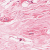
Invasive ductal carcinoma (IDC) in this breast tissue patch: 0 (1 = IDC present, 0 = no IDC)